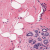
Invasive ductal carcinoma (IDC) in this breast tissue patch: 0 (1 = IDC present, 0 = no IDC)